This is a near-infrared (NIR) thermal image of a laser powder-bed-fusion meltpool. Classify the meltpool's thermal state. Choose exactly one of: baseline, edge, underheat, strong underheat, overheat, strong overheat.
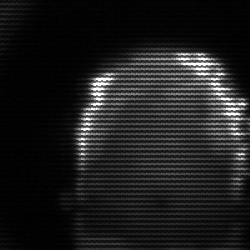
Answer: baseline